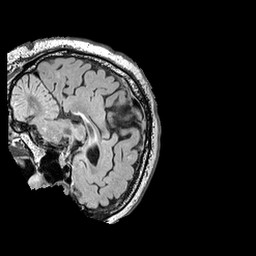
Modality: FLAIR
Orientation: sagittal
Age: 75
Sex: male
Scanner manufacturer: siemens
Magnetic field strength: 3 T
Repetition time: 5 s
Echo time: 0.387 s